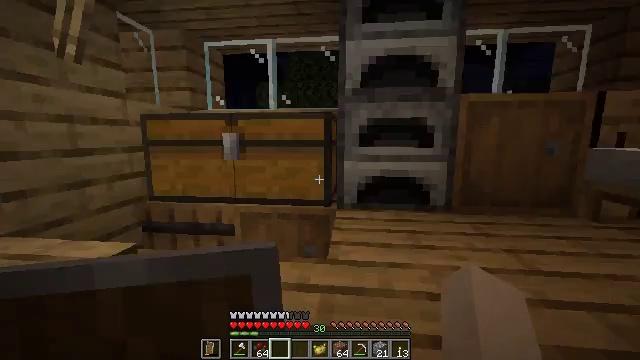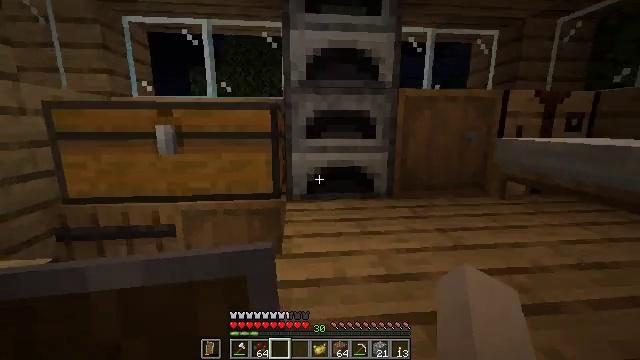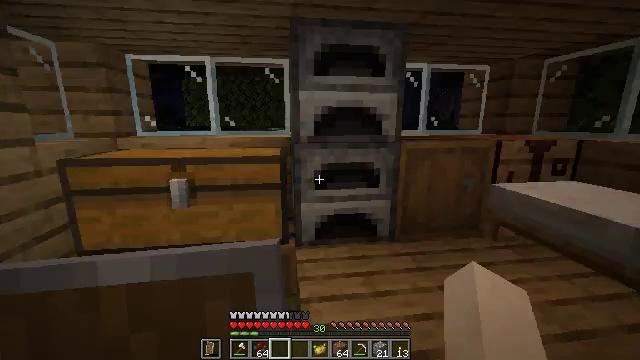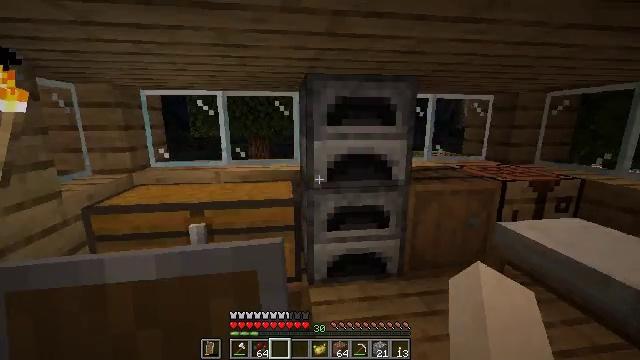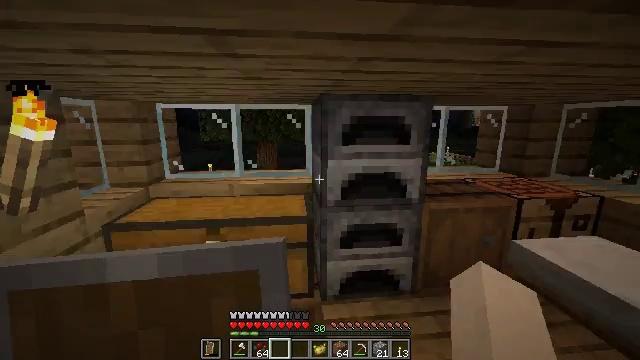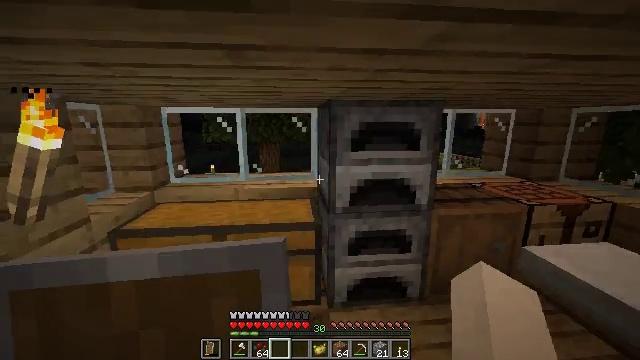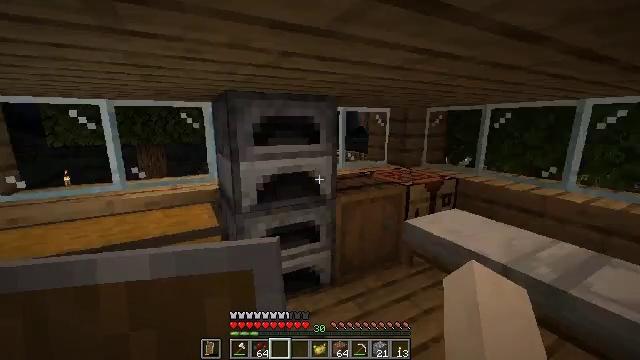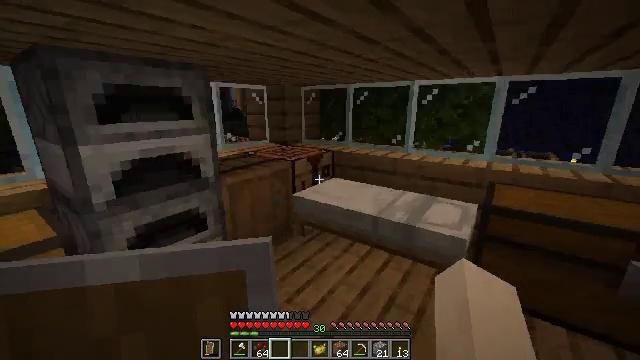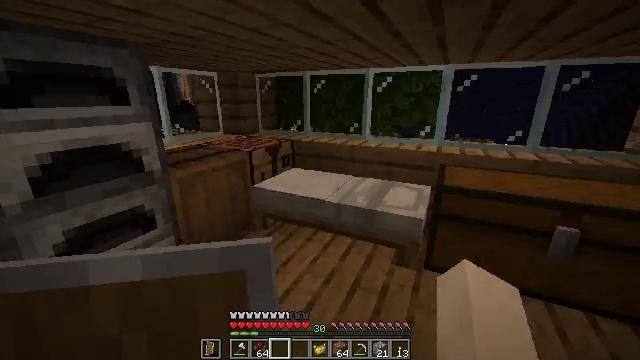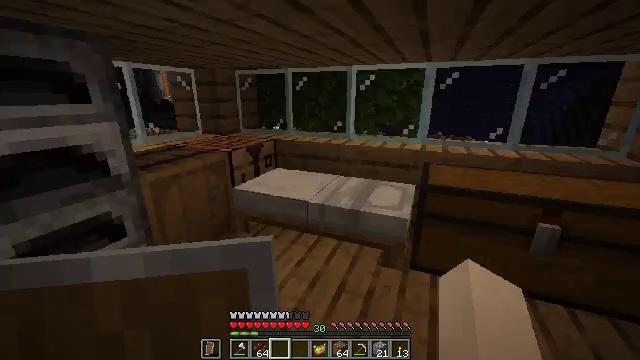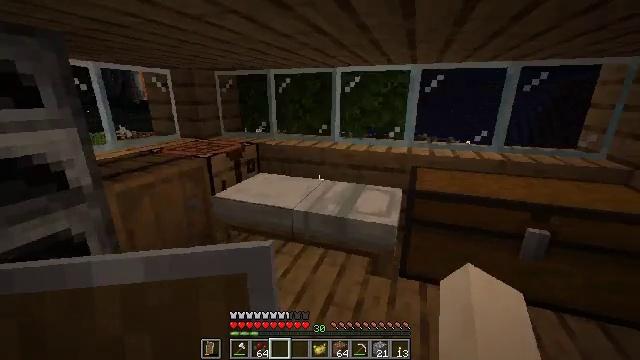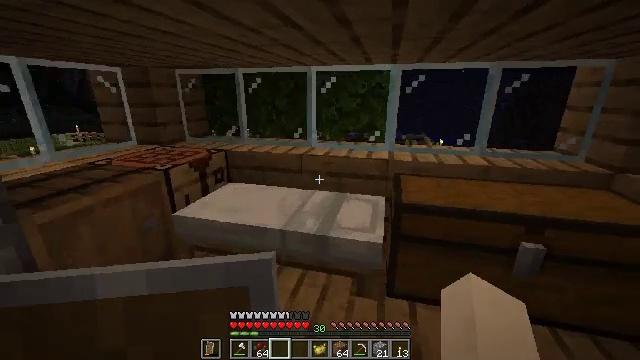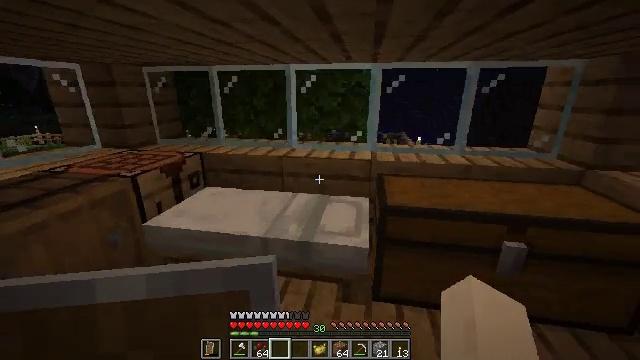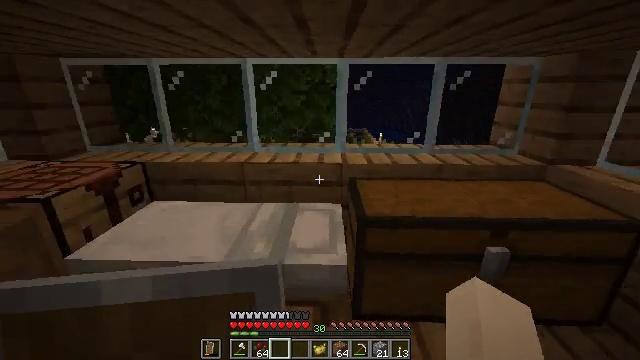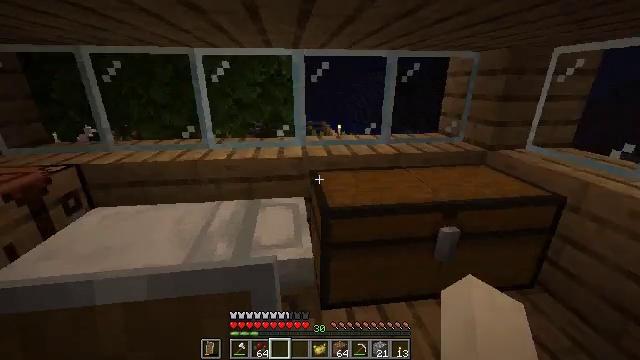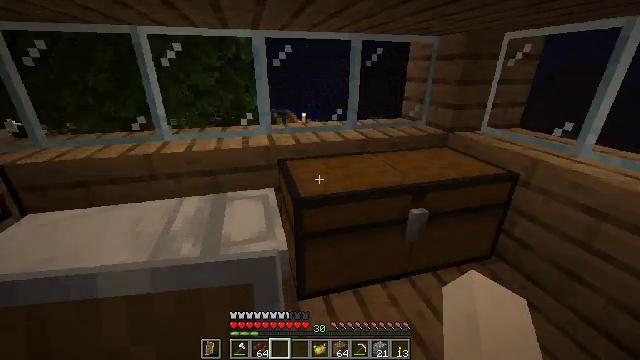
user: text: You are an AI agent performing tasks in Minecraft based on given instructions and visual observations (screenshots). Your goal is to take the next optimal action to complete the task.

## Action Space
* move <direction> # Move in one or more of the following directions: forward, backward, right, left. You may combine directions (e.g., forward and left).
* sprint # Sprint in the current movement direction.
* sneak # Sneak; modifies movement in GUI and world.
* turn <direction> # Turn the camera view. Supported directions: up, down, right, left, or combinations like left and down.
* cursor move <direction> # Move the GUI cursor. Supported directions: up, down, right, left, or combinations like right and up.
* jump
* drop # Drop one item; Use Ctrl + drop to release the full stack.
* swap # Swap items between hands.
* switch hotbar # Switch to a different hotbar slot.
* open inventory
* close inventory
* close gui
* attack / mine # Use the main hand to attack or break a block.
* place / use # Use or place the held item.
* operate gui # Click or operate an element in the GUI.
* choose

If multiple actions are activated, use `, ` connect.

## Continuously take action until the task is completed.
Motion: motion action
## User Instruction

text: Make stairs using oak planks.
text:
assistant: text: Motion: move forward and move left, turn right and down, jump
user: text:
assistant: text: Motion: move forward and move left, turn right, jump
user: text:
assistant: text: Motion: move forward, jump
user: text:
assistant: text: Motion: move forward, turn left
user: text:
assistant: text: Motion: move forward
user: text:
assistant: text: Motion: move forward and move right, turn right
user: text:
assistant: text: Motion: move forward and move right, turn right and down
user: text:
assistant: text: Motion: move forward and move right, turn right and down
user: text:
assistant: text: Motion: move forward, turn right
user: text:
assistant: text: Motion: move forward, turn right
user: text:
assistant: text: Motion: move forward, turn right
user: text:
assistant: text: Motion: move forward, turn right
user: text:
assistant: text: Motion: turn right
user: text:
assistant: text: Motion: turn right and down
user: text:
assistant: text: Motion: turn right and down
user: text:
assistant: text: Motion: turn right and down, use / place
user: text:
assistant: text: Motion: turn right and down, use / place
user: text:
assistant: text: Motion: use / place
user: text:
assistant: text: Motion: use / place
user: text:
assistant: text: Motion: no_op
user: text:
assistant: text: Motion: open gui
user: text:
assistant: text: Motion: no_op
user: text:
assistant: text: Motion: no_op
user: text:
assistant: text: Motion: no_op
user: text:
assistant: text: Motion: no_op
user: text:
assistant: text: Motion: cursor move right
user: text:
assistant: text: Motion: cursor move right
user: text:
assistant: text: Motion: cursor move right
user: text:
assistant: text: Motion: cursor move right
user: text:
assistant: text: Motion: no_op